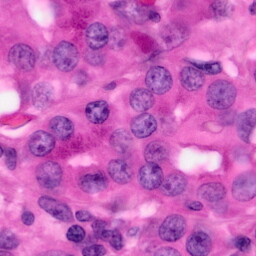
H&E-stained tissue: Pancreatic